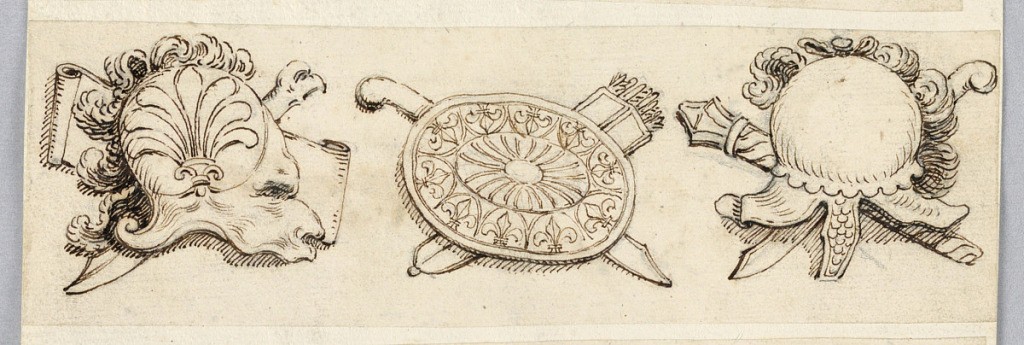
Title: Three Trophies
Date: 1650–1700
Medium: Pen and brown ink on off-white laid paper, lined
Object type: Drawing
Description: Horizontal rectangles showing three designs for military trophies. At left, a plumed helmet with nose.